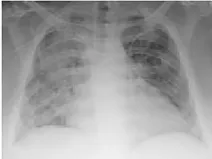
Serial chest radiographs for Case 1 demonstrating the progression and subsequent improvement of diffuse bilateral interstitial and alveolar opacities. Initial decline prompting transfer to the ICU.
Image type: radiology (x_ray)